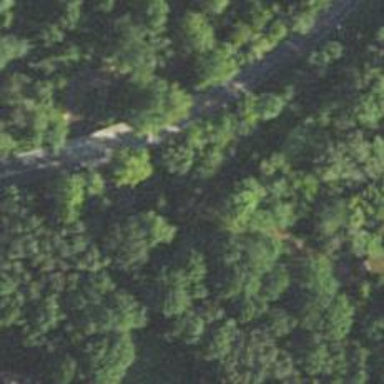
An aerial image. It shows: Path leading to bridge.